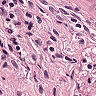
Metastatic tissue present: no